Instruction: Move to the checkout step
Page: cart
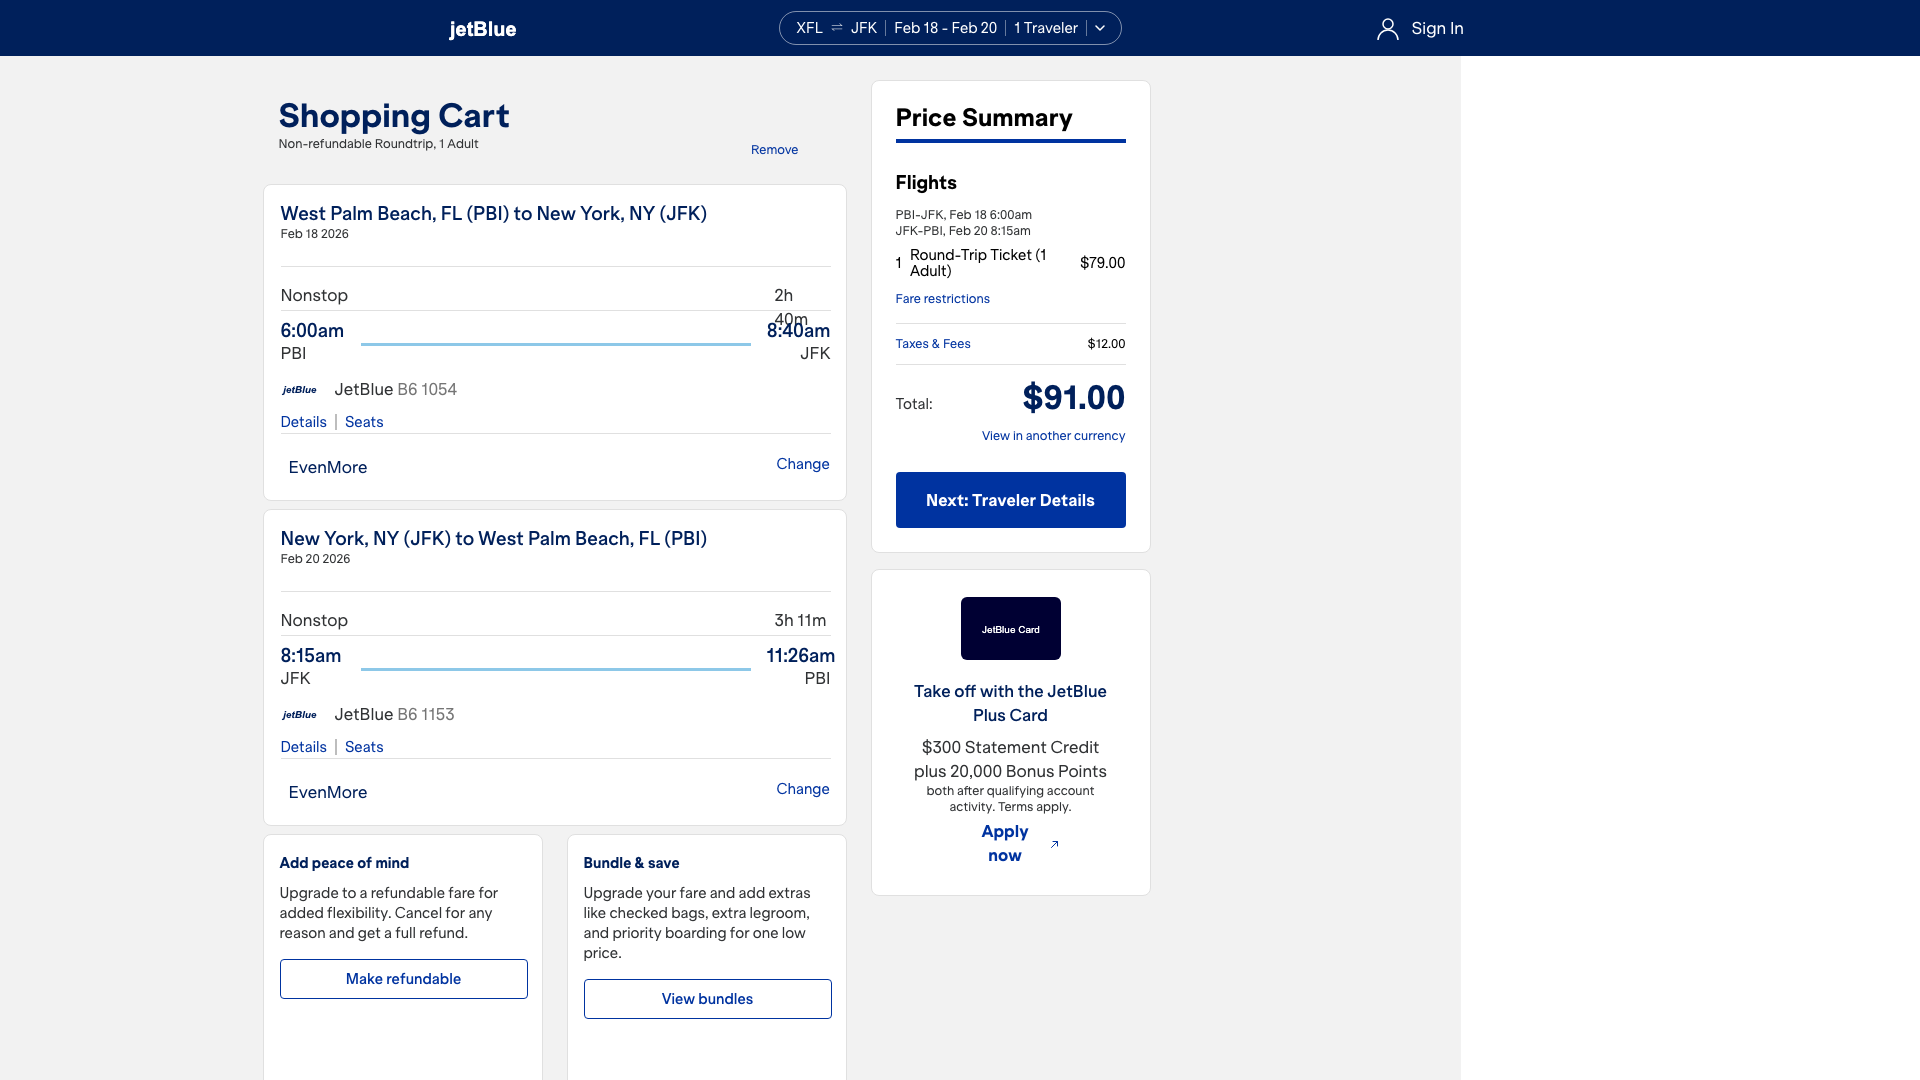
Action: click